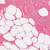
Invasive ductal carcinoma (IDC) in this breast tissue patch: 0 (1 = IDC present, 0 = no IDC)